Interaction volume radius: 10 \u00c5
Interaction volume height: 15 \u00c5
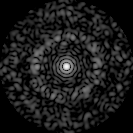
Disorder parameter: 0.8321